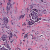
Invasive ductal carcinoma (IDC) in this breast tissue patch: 1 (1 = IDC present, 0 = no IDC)